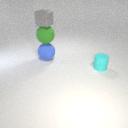
large green rubber sphere above large blue rubber sphere